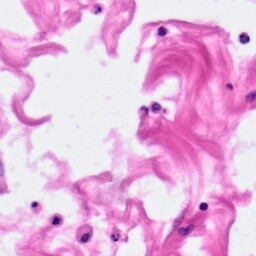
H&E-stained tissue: Pancreatic